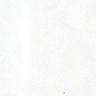
Metastatic tissue present: no